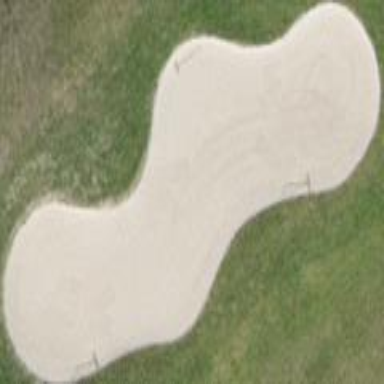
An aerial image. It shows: Golf bunker filled with sandy terrain.